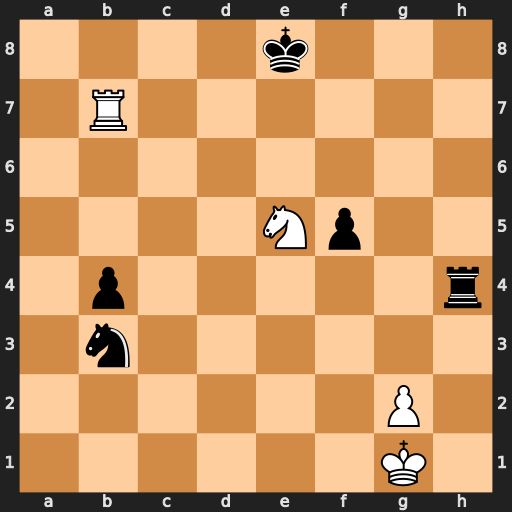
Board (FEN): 4k3/1R6/8/4Np2/1p5r/1n6/6P1/6K1
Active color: w
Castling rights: -
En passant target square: -
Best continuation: Rb8+ Ke7 Ng6+ Kd6 Nxh4